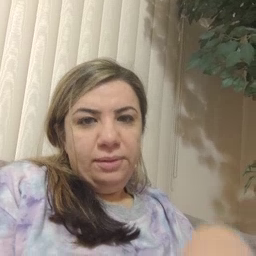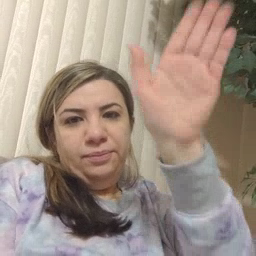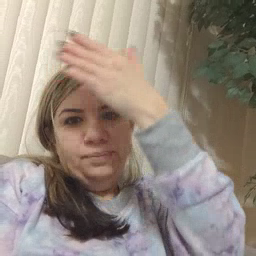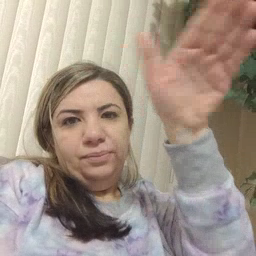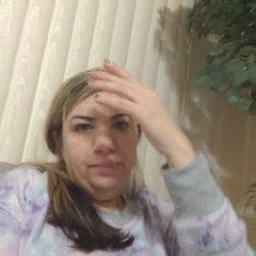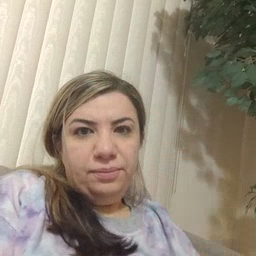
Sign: flag